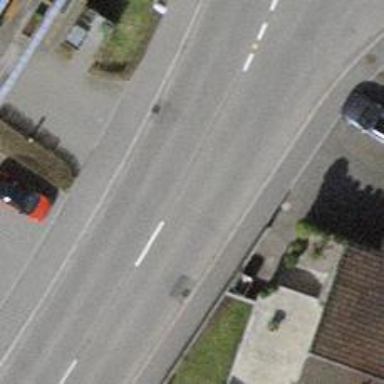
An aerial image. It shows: Paved tertiary road.